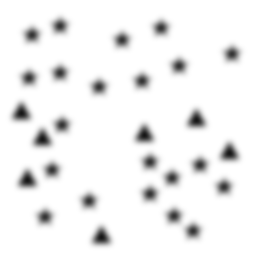
Squares: 0
Triangles: 7
Stars: 21
Total shapes: 28